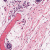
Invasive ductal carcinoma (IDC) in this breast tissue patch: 0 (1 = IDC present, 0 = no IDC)